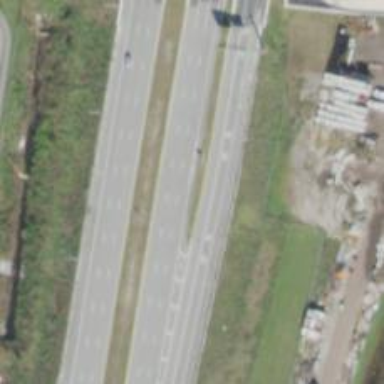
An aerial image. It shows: Asphalt road classified as primary highway with expressway characteristics.